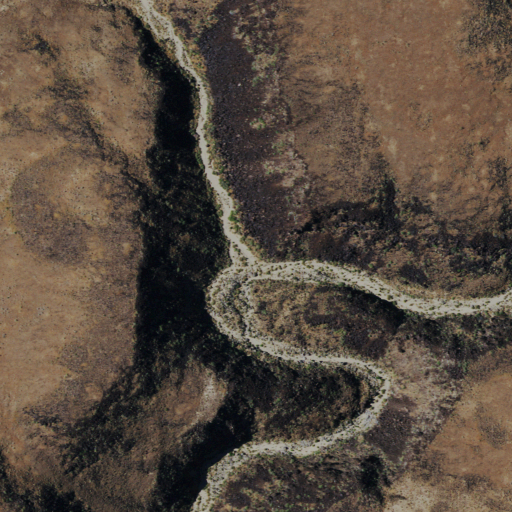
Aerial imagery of valley in California named Wild Horse Canyon containing only shrub